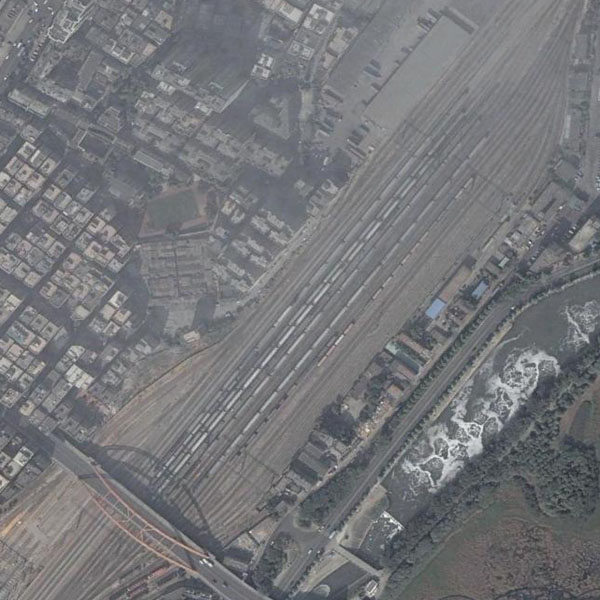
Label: railwayStation